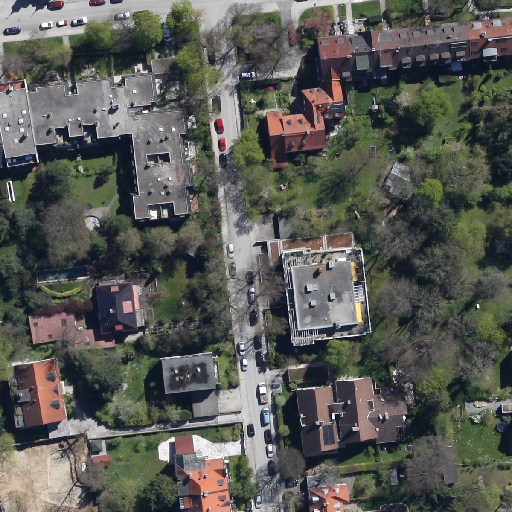
Referring expression: light-duty vehicle